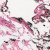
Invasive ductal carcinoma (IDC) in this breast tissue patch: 0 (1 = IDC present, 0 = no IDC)